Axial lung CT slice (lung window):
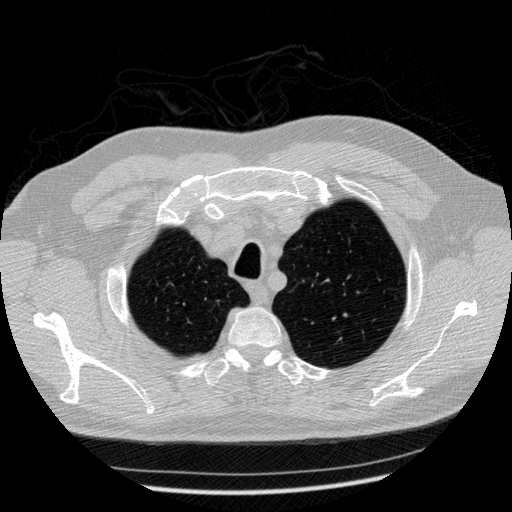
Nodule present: no